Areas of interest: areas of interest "Museum"
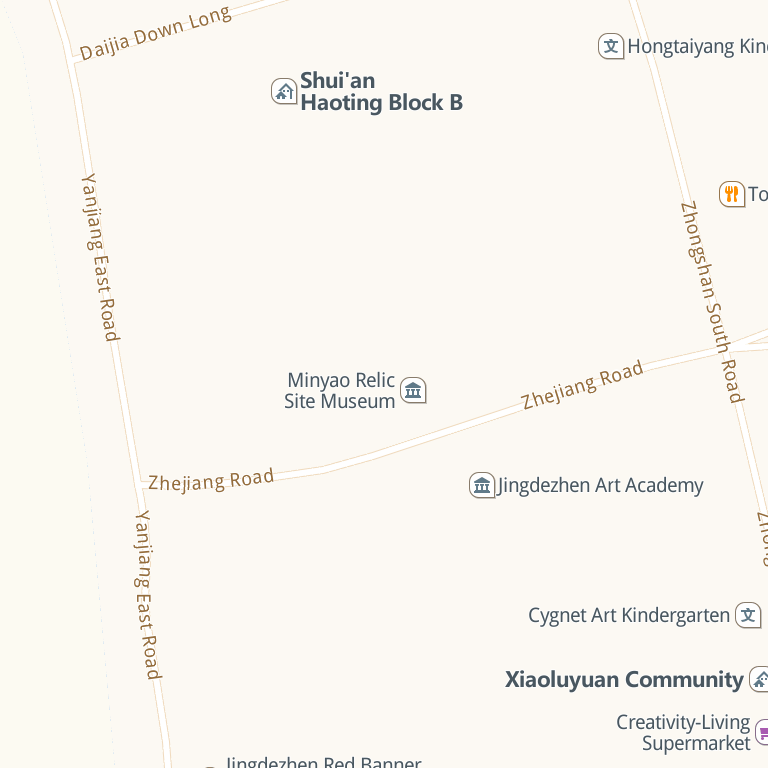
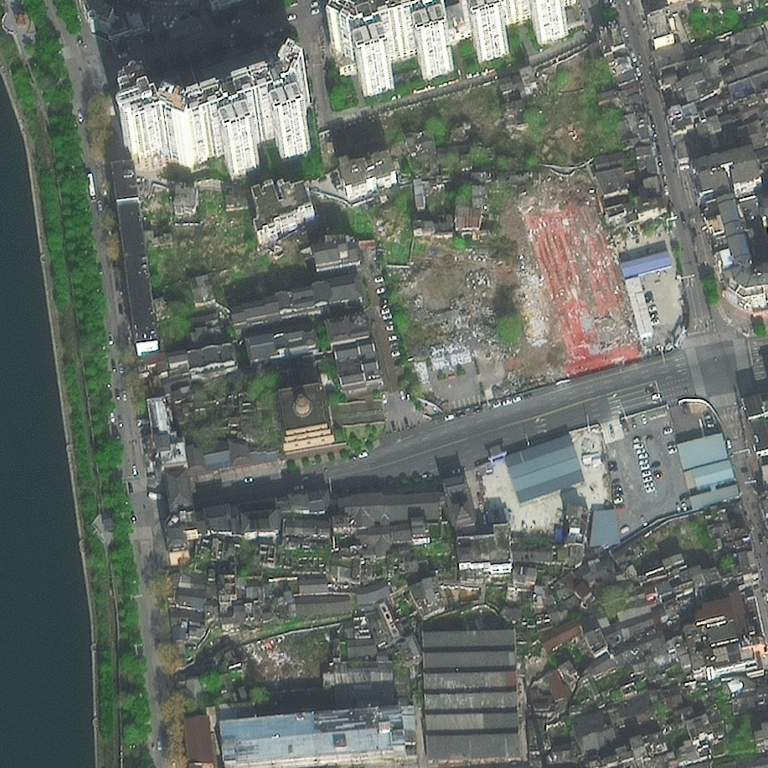